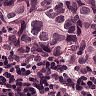
Metastatic tissue present: yes